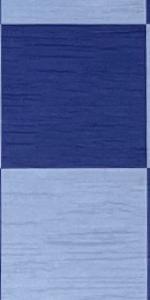
Label: Empty